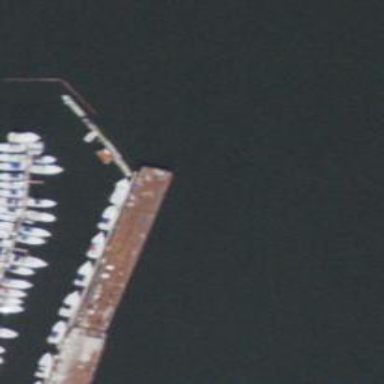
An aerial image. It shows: Man-made pier.